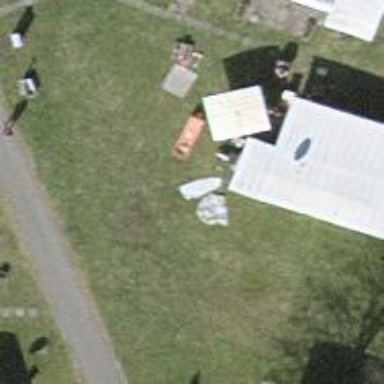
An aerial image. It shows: Static caravan building.